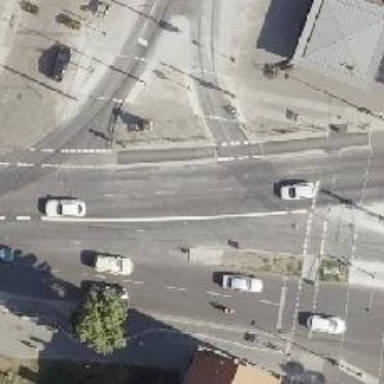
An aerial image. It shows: Secondary road with asphalt surface. There is cycle track on the right side.